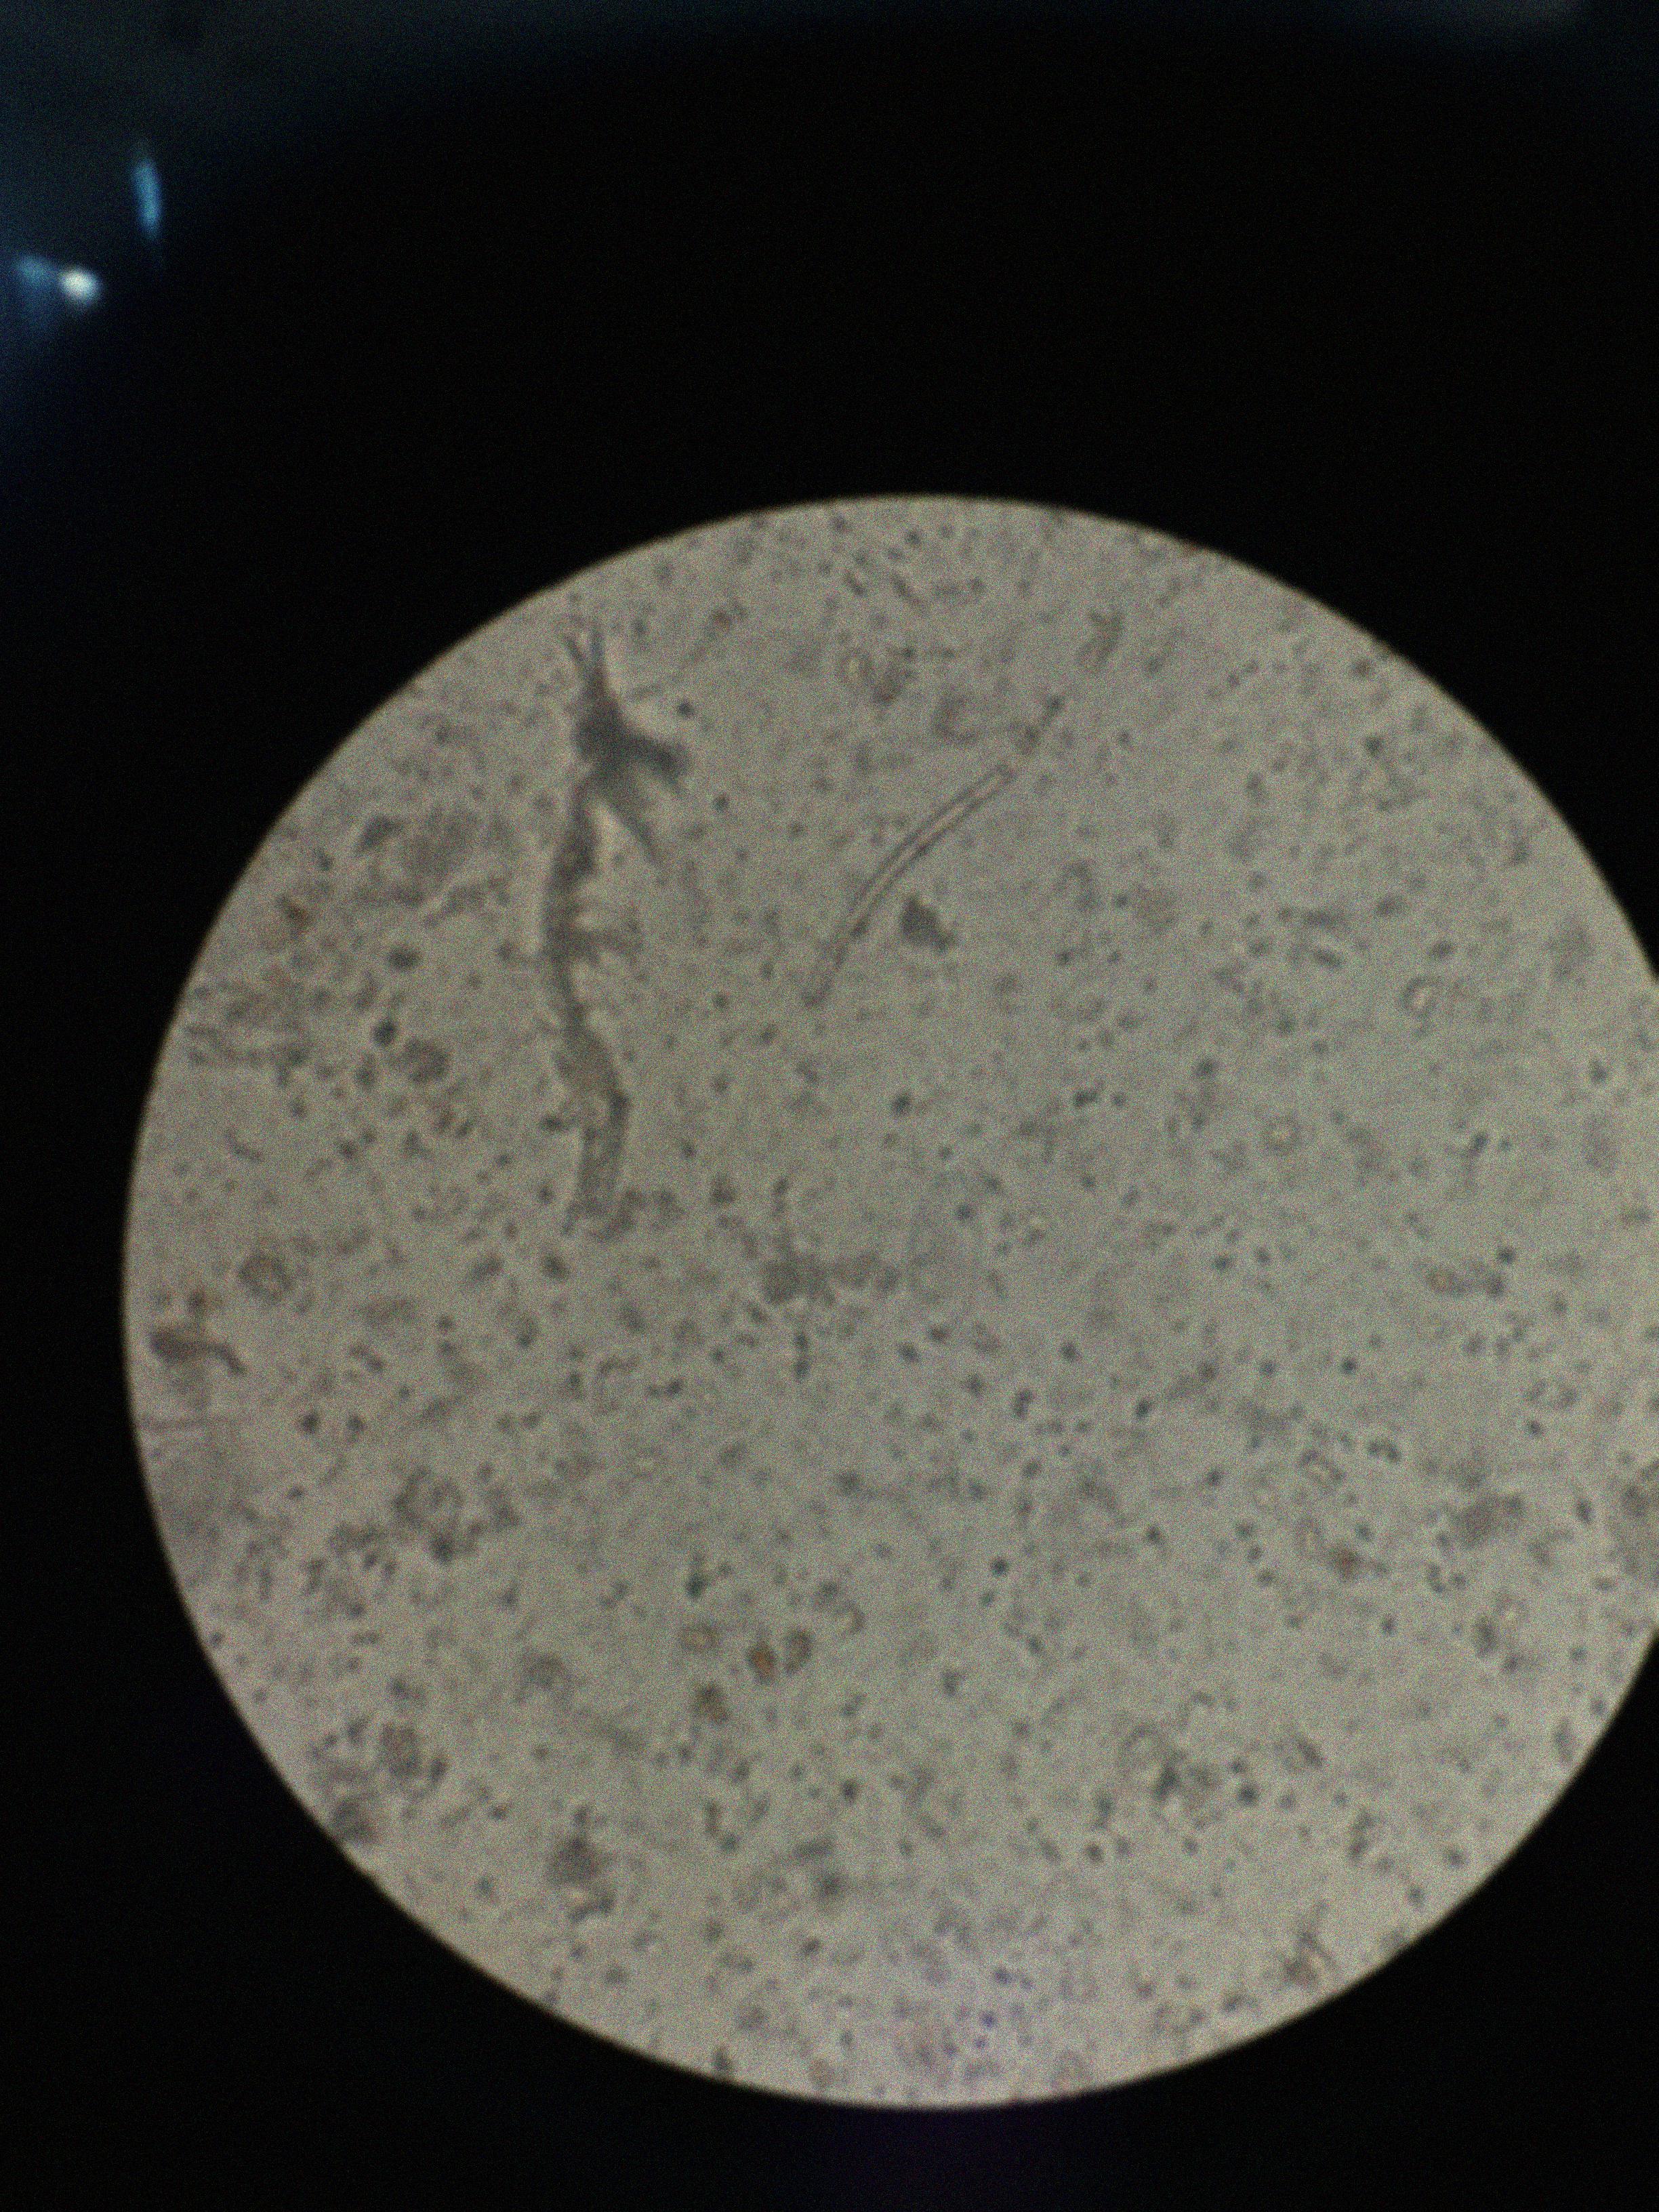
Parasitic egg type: Enterobius vermicularis